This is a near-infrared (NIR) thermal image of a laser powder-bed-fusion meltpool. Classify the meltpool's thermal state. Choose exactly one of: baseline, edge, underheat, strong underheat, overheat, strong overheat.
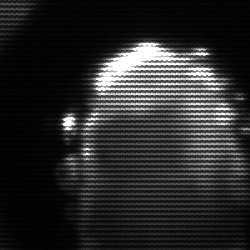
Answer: baseline